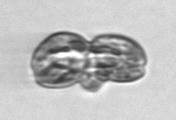
Label: Karenia